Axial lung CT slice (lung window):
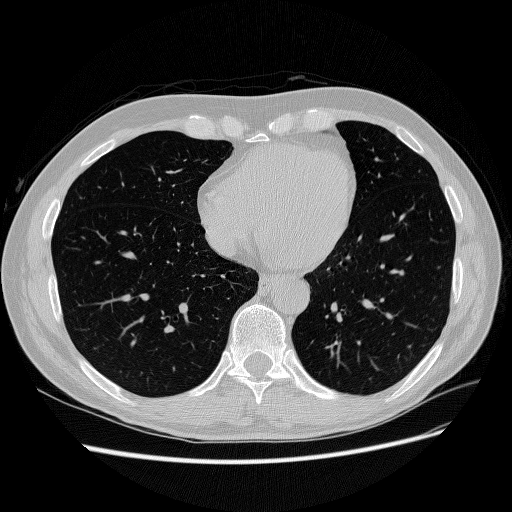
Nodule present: no